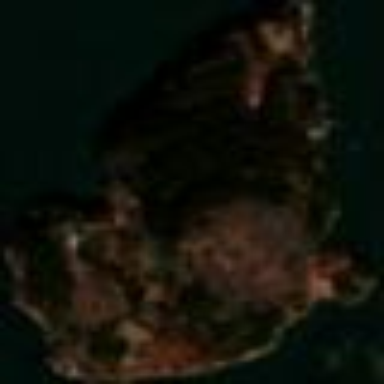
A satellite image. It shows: Island with natural coastline.